Field crop: tomato
Growth stage: 1
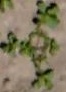
Species: portulaca